高一 · 立体几何学
下列四个平面图形都是正方体的展开图, 还原成正方体后, 数字排列规律完全一样的两个是

(1)

(2)

(3)

(4)

图 1-1-12
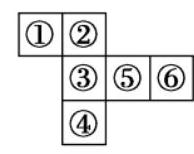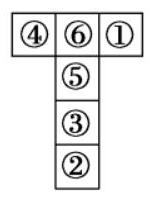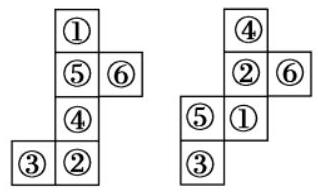
答案: )(3)
解析: )(3)中, (1)(4)为相对的面, (2)(5)为相对的面, (3)(6)为相对的面, 故它们的排列规律完全一样。